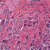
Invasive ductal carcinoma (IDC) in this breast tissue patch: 1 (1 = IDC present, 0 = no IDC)